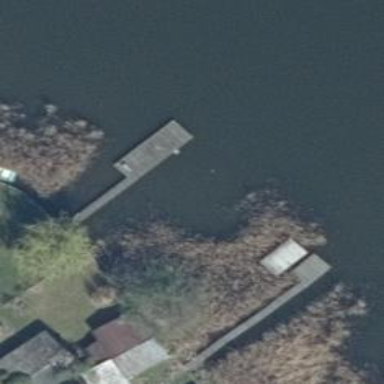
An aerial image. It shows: Man-made pier.